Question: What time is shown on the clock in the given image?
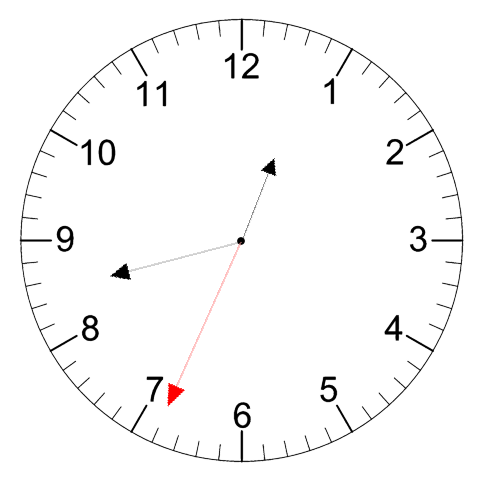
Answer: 12:42:34